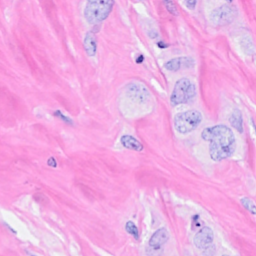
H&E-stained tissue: Breast